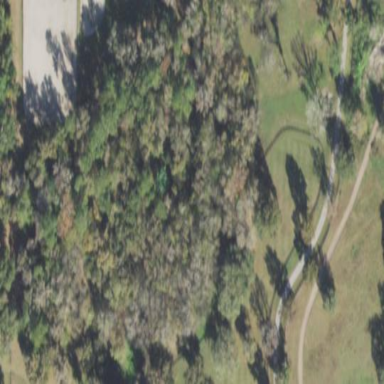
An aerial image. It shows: Mixed leaf woodland.